Question: I'm making a Java game. I have a Board class which extends JPanel, and have painted a node 'jim', which is an object instance of Ball class, to the screen using the 'paintComponent(Graphics g) {'. I can move the Ball object around on the JPanel using arrow keys.
Instead of representing the Ball object as a red square, I would like to have an image loaded.
Board class extends JPanel:
'jim = new Ball(0, 0, 50, 50, "jim");'
Ball class:
'''
public class Ball extends Component {
int x, y, w, h;
BufferedImage jimImg;
public Ball(int xLoc, int yLoc, int width, int height, String imgtype) throws IOException {
x = xLoc;
y = yLoc;
w = width;
h = height;
jimImg = ImageIO.read(new File("resources/Jim.png"));
loadImages(imgtype);
}
public void paint(Graphics g) {
g.drawImage(jimImg, 200, 0, null);
}
'''
It's not drawing on top of the red square though, or even appearing at all.

I have also tried appending the image as a JLabel... here's code within the Ball class:
'''
public void loadImages(String imgType) throws IOException {
if (imgType == "jim") {
JLabel utc = new JLabel("test");
ImageIcon utcImg = new ImageIcon("resources/Miller.png");
utc.setIcon(utcImg);
}
}
'''
But since 'Ball' class is not a JPanel, I can't add the label to the object.
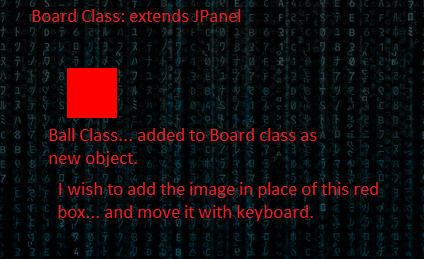
Answer: 1. Don't compare Strings with ==, use equals if (imgType == "jim") ==>> if ("jim".eqauls(imgType))
2. You should be reading from a URL and not a File object. A URL can be obtained by using getClass().getResource(). e.g. jimImg = ImageIO.read(
Ball.class.getResource("/resources/Jim.png"));
3. You should use a try/catch in the constructor, so you won't have to later when you instantiate the Ball
4. It's preffered to paint on JPanel and override its paintCompoent, or JComponet
5. You never actually use the variable taken from your constructor to use to paint' g.drawImage(jimImg, x, y, w, h, this);
6. When working with painting, you should override the getPreferredSize of the JPanel so the frame will size it accordingly.
---
Here's a running example that works. Keep in mind my file structure look like
'''
ProjectRoot/src/resources/image.png
'''
---
'''
import java.awt.Dimension;
import java.awt.Graphics;
import java.awt.image.BufferedImage;
import java.io.IOException;
import javax.imageio.ImageIO;
import javax.swing.JFrame;
import javax.swing.JPanel;
import javax.swing.SwingUtilities;
public class Ball extends JPanel {
int x, y, w, h;
BufferedImage jimImg;
public Ball(int xLoc, int yLoc, int width, int height) {
x = xLoc;
y = yLoc;
w = width;
h = height;
try {
jimImg = ImageIO.read(
Ball.class.getResource("/resources/stackoverflow5.png"));
System.out.println(jimImg);
} catch (IOException ex) {
ex.printStackTrace();
}
}
@Override
public void paintComponent(Graphics g) {
super.paintComponent(g);
g.drawImage(jimImg, x, y, w, h, this);
}
public Dimension getPreferredSize() {
return new Dimension(400, 400);
}
public static void main(String[] args) {
SwingUtilities.invokeLater(new Runnable() {
public void run() {
JFrame frame = new JFrame();
frame.add(new Ball(50, 50, 100, 100));
frame.setDefaultCloseOperation(JFrame.EXIT_ON_CLOSE);
frame.pack();
frame.setVisible(true);
}
});
}
}
'''
---
## EDIT
in response to OP commment
> "the way my classes are structured: Main class adds JFrame, where I add a new Board class object to the JFrame (Board class extends JPanel). Then I have Board class extends JPanel, which adds a new Ball object and has keyboard methods, etc... so I can move the Ball around. Then Ball Class is just a node with get/set methods getX(), setX() etc. So I can't add an image to the Ball class without extending JPanel?"
It doesn't look like you need ball to be a Component at all. Instead of making the ball a compoent, just make it a regular class. And in the paintComponent of your Board JPanel, just call ball.paint() for each ball you have.
'''
import java.awt.Dimension;
import java.awt.Graphics;
import java.awt.image.BufferedImage;
import java.io.IOException;
import javax.imageio.ImageIO;
import javax.swing.JFrame;
import javax.swing.JPanel;
import javax.swing.SwingUtilities;
public class Board extends JPanel {
Ball ball = new Ball(50, 50, 200, 200);
@Override
public void paintComponent(Graphics g) {
super.paintComponent(g);
ball.drawBall(g);
}
public Dimension getPreferredSize() {
return new Dimension(400, 400);
}
public static void main(String[] args) {
SwingUtilities.invokeLater(new Runnable() {
public void run() {
JFrame frame = new JFrame();
frame.add(new Board());
frame.setDefaultCloseOperation(JFrame.EXIT_ON_CLOSE);
frame.pack();
frame.setVisible(true);
}
});
}
}
class Ball {
int x, y, w, h;
BufferedImage jimImg;
public Ball(int xLoc, int yLoc, int width, int height) {
x = xLoc;
y = yLoc;
w = width;
h = height;
try {
jimImg = ImageIO.read(
Board.class.getResource("/resources/stackoverflow5.png"));
System.out.println(jimImg);
} catch (IOException ex) {
ex.printStackTrace();
}
}
public void drawBall(Graphics g) {
g.drawImage(jimImg, x, y, w, h, null);
}
}
'''